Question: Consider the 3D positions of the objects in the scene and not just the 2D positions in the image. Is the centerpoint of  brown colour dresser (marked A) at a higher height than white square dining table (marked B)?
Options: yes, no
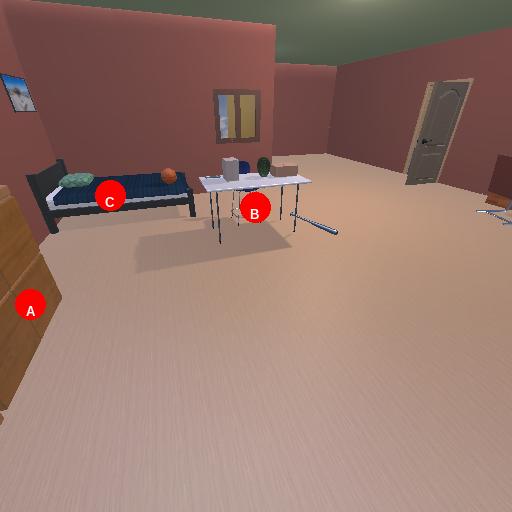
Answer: yes